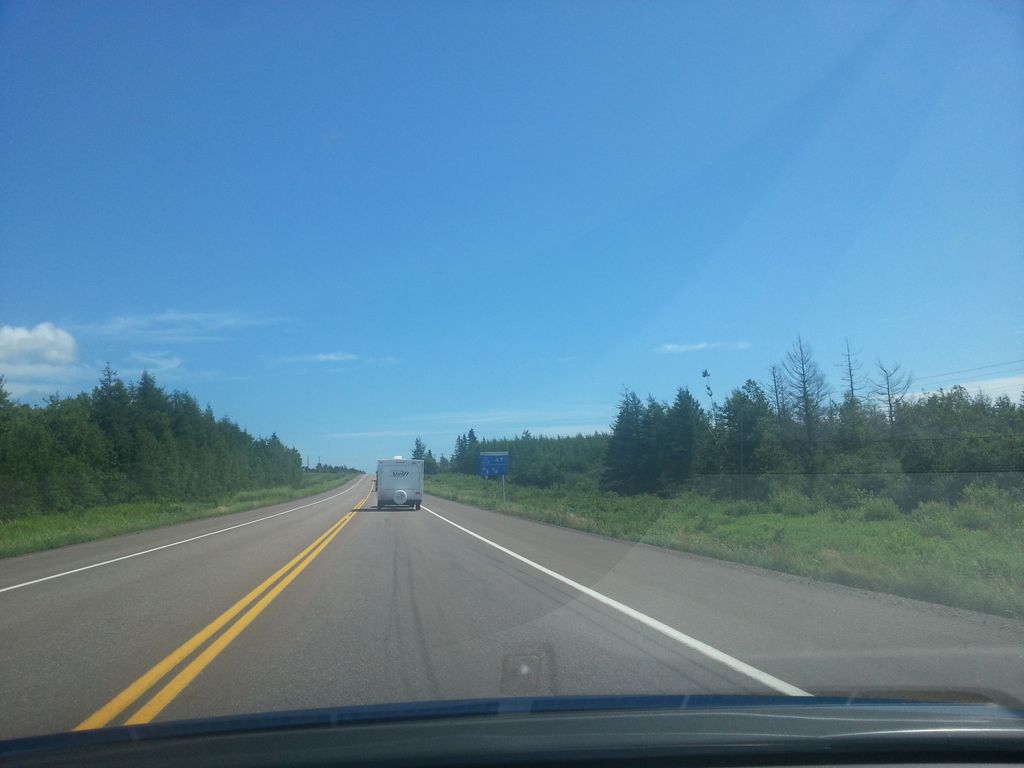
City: charlottetown